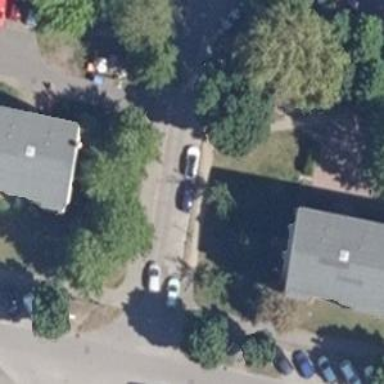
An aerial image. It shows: Residential road with concrete plates as the surface. There is parallel on-street parking on the right lane and perpendicular parking on the left lane.